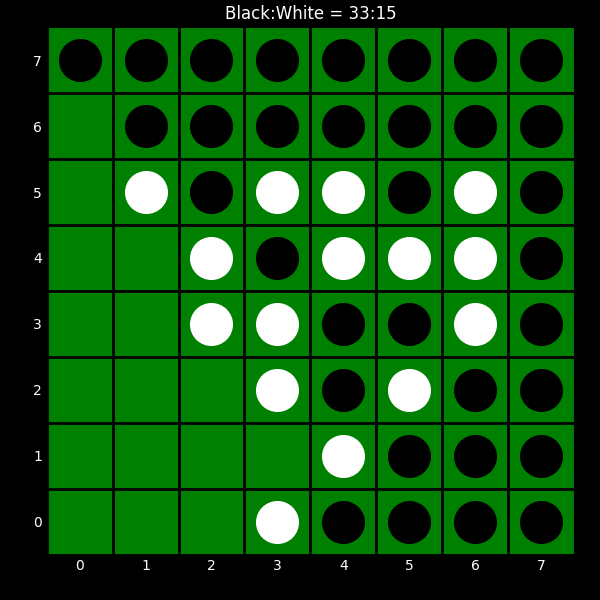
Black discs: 33
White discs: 15